九年级 · 画法几何学
如图 $A B$ 为 $\odot O$ 的直径, 点 $P$ 为 $A B$ 延长线上的点, 过点 $P$ 作 $\odot O$ 的切线 $P E$, 切点为 $M$, 过 $A$ 、 $B$ 两点分别作 $P E$ 垂线 $A C 、 B D$, 垂足分为 $C 、 D$, 连接 $A M$, 则 1 ) $A M$ 平分 $\angle C A B$;

(2) $\frac{A C}{A M}=\frac{A M}{A B}$; (3)若 $A B=4, \angle A P E=30^{\circ}$, 则 $\overparen{B M}$ 的长为 $\frac{\pi}{3}$; (4)若 $A C=3 B D$, 则有 $\tan \angle M A P=\frac{\sqrt{3}}{3}$.其中正确的结论有 $(\quad)$

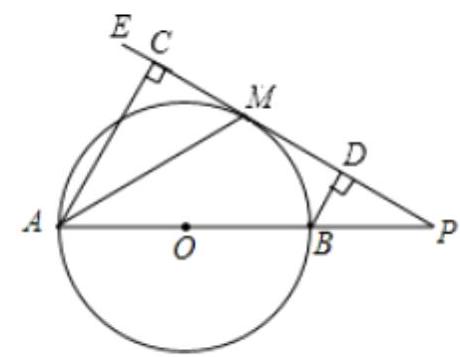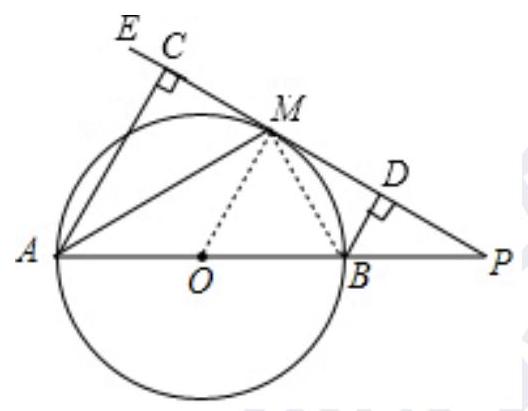
A. 4 个
B. 3 个
C. 2 个
D. 1 个
答案: B
解析: 解：连接 $O M, B M$,

$\because P E$ 为 $\odot O$ 的切线,

$\therefore O M \perp P C$,

$\because A C \perp P C$,

$\therefore O M / / A C$,

$\therefore \angle C A M=\angle A M O$,

$\because O A=O M$,

$\therefore \angle O A M=\angle A M O$,

$\therefore \angle C A M=\angle O A M$, 即 $A M$ 平分 $\angle C A B$, 故(1)正确;

$\because A B$ 为 $\odot O$ 的直径,

$\therefore \angle A M B=90^{\circ}$,
$\because \angle C A M=\angle M A B, \quad \angle A C M=\angle A M B$,

$\therefore \triangle A C M \sim A M B$,

$\therefore \frac{A C}{A M}=\frac{A M}{A B}$, 故(2)正确;

$\because \angle A P E=30^{\circ}$,

$\therefore \angle M O P=90^{\circ}-\angle A P E=90^{\circ}-30^{\circ}=60^{\circ}$,

$\because A B=4$

$\therefore O B=2$,

$\therefore \overparen{B M}$ 的长为 $\frac{60 \times \pi \times 2}{180}=\frac{2 \pi}{3}$, 故(3)错误;

$\because B D \perp P C, A C \perp P C$

$\therefore B D / / A C$,

$\therefore \frac{P B}{P A}=\frac{B D}{A C}=\frac{1}{3}$,

$\therefore P B=\frac{1}{3} P A$,

$\therefore P B=\frac{1}{2} A B$,

$\therefore P B=O B=O A$,

$\because \sin \angle O P M=\frac{O M}{O P}=\frac{1}{2}$,

$\therefore \angle O P M=30^{\circ}$,

$\therefore \angle C A B=60^{\circ}$,

$\because A M$ 平分 $\angle C A B$,

$\therefore \angle M A P=30^{\circ}$,

$\therefore \tan \angle M A P=\frac{\sqrt{3}}{3}$, 故(4)正确.

故选 $B$.

连接 $O M, B M$, 可证 $O M / / A C$, 得出 $\angle C A M=\angle A M O$, 由 $O A=O M$ 可得 $\angle O A M=\angle A M O$, 故(1)正确; 证明 $\triangle A C M \sim \triangle A M B$, 则可得出(2)正确; 求出 $\angle M O P=60^{\circ}, O B=2$, 则用弧长公式可求出 $\overparen{B M}$ 的长为 $\frac{2 \pi}{3}$, 故(3)错误; 由 $B D / / A C$ 可得 $P B=\frac{1}{3} P A$, 则 $P B=O B=O A$, 得出 $\angle O P M=30^{\circ}$, 由余角的性质可求 $\angle C A B=60^{\circ}$, 则 $\angle M A P=30^{\circ}, \tan \angle M A P=\frac{\sqrt{3}}{3}$, 故(4)正确.

本题考查圆知识的综合应用, 涉及切线的性质, 圆周角定理, 相似三角形的判定和性质、弧长公
式、含30度直角三角形的性质等知识, 解题的关键是灵活运用这些知识解决问题.